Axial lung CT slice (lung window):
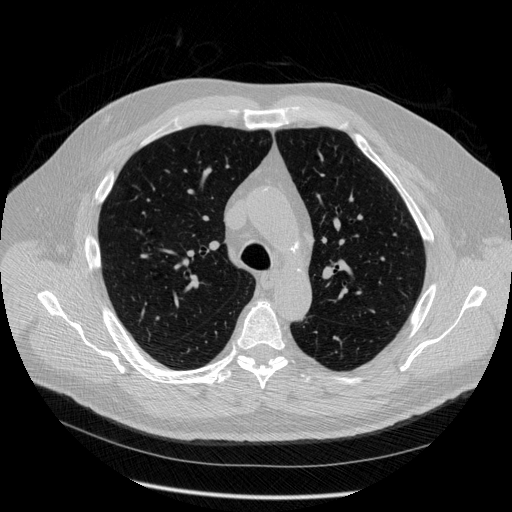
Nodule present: no